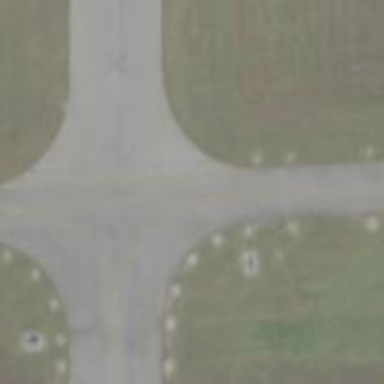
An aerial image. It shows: Image of taxiway at airport.